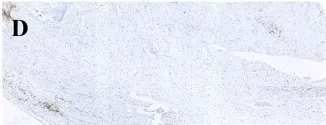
Inflammatory response. In this patient's ovarian teratoma.
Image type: pathology (immunostaining)